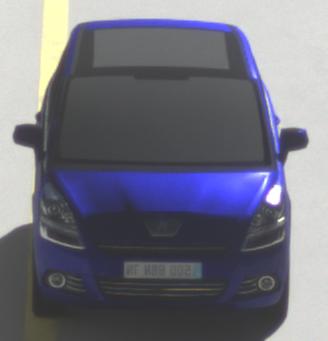
Make: Peugeot
Model: 5008 120 VTi
Detailed model: 5008 (I) Van
Model produced from: 2009/10
Model produced until: 2011/07
Doors: 5
Color: blue
Road condition: dry road
Daytime: morning or afternoon
Contrast: high contrast